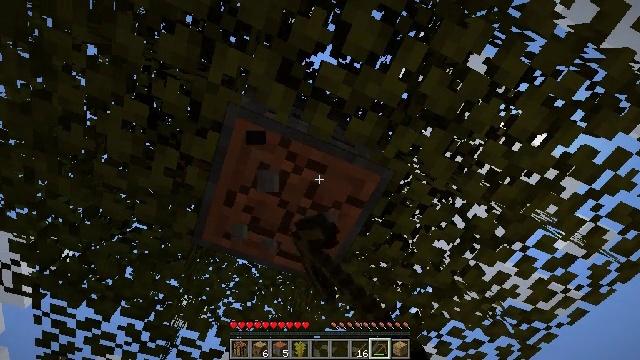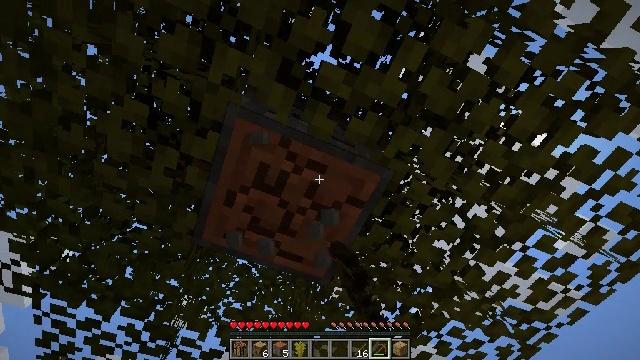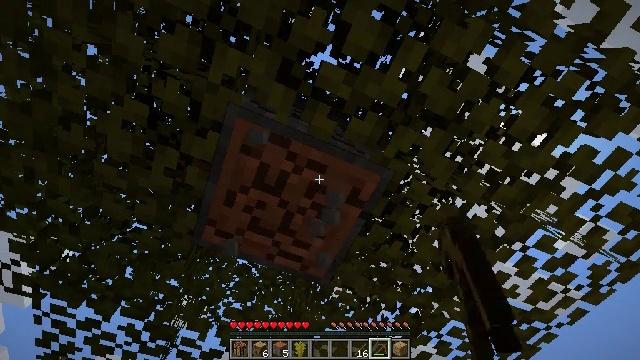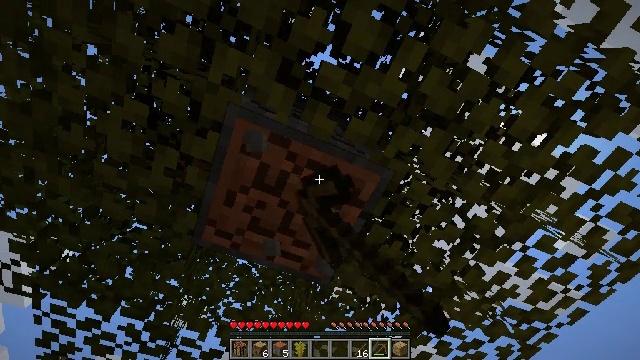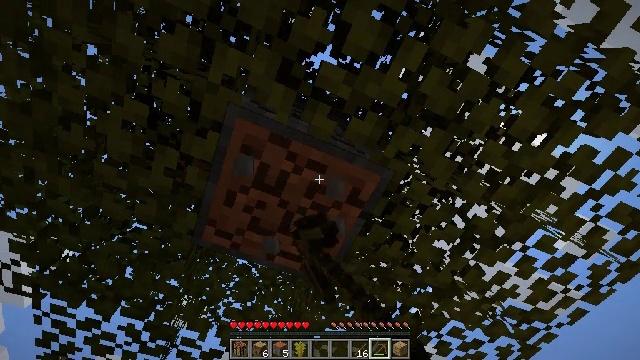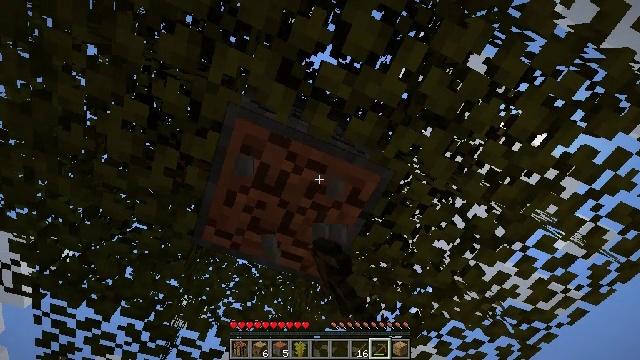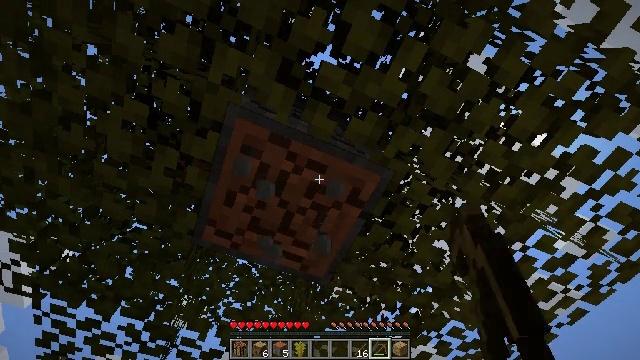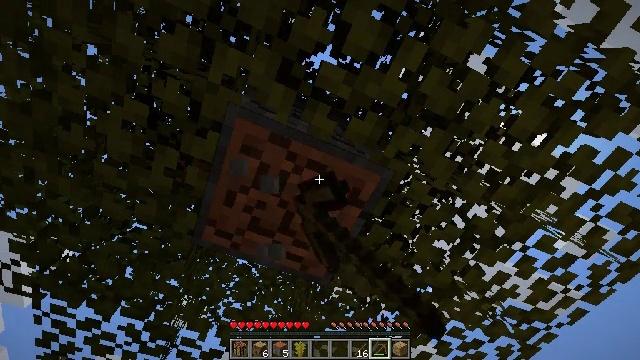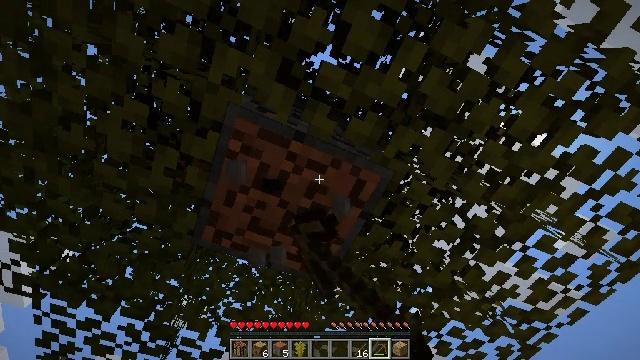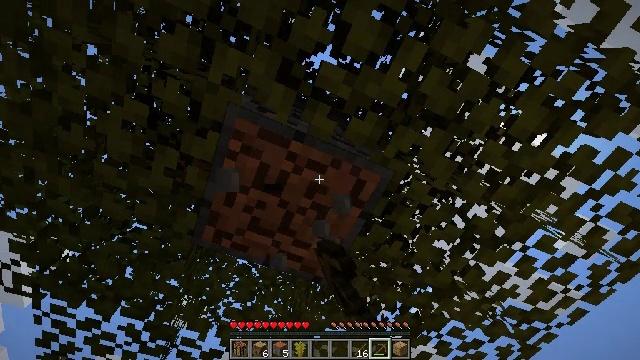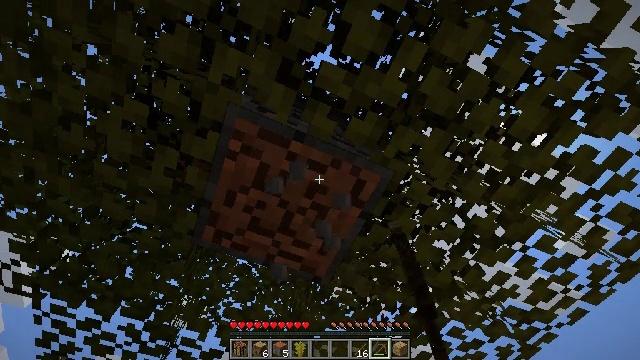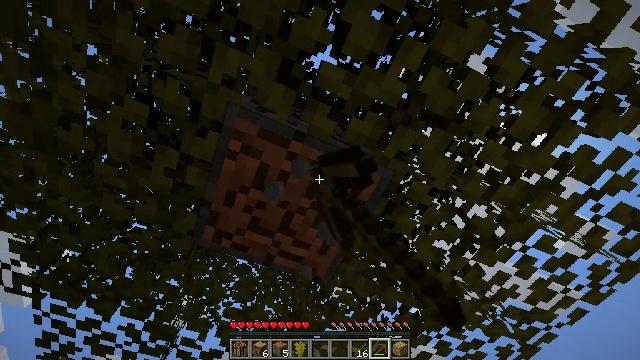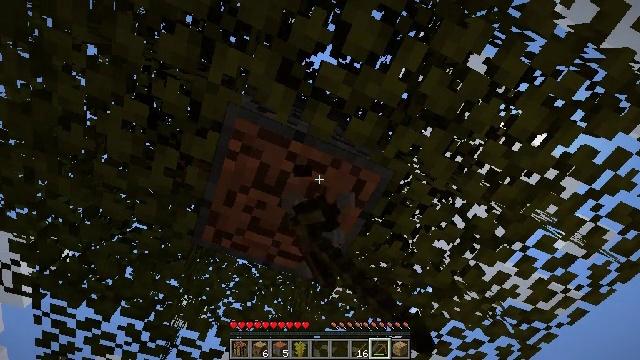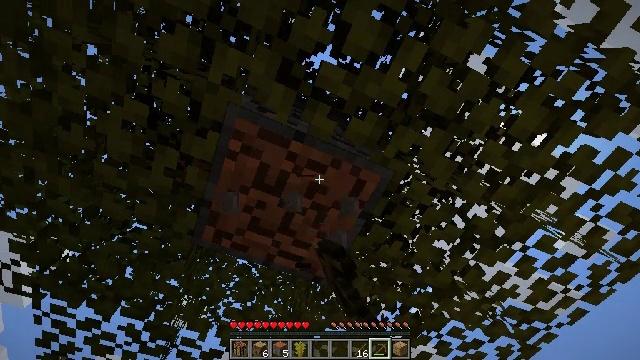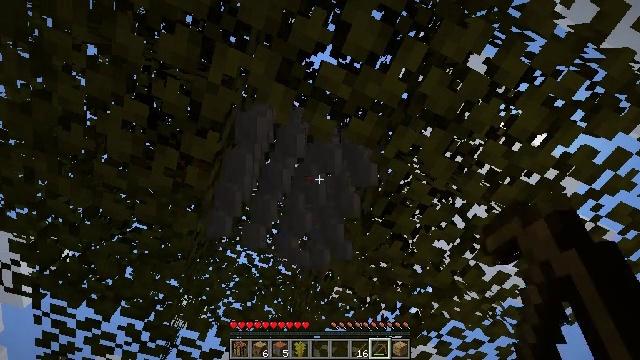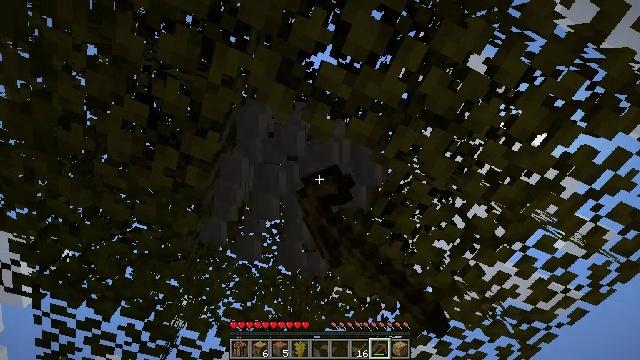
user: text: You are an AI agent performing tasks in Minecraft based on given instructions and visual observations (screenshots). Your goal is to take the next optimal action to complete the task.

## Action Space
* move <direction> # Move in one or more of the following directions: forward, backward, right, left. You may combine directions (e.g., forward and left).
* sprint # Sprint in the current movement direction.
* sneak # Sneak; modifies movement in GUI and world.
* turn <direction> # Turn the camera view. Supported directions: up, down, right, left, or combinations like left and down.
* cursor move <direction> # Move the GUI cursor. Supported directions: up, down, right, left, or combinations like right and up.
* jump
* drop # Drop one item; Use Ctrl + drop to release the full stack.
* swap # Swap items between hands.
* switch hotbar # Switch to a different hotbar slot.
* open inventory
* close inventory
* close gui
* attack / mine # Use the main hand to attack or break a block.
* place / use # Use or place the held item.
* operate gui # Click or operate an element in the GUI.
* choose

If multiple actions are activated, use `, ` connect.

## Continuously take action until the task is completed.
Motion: motion action
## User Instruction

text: Collect acacia logs by breaking the tree.
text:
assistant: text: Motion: attack / mine
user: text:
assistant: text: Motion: attack / mine
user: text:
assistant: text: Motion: attack / mine
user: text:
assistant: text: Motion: attack / mine
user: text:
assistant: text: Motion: attack / mine
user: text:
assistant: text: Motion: attack / mine
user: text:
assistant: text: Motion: attack / mine
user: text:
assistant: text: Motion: attack / mine
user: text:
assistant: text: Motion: attack / mine
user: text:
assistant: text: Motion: attack / mine
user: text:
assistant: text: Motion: attack / mine
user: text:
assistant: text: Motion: attack / mine
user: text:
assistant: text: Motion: attack / mine
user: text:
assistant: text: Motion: attack / mine
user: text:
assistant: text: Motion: attack / mine
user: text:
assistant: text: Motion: attack / mine
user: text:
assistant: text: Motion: attack / mine
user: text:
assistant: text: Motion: attack / mine
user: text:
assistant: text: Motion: attack / mine
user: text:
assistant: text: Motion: attack / mine